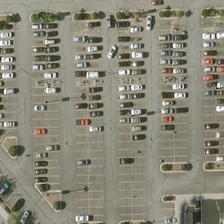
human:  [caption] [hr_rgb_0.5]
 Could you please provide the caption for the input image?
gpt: many cars are parked in a large parking lot with some sparse green trees .

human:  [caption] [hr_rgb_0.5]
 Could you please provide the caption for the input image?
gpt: many cars are parked in a large parking lot with some sparse green trees .

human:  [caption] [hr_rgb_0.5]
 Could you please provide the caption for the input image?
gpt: many cars are parked in a large parking lot with some sparse green trees .

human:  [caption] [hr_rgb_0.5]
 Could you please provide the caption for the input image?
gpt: many cars are parked in a large parking lot with some sparse green trees .

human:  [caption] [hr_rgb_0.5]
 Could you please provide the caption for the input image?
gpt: many cars are parked in a large parking lot with some sparse green trees .